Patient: sex M, age 50
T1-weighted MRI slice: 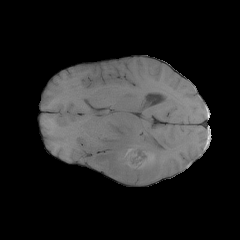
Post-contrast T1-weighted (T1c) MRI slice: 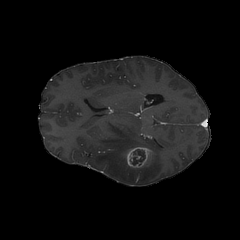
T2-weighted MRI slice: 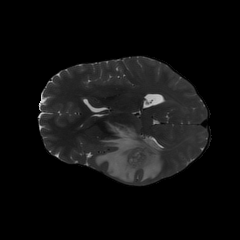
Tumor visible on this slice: yes
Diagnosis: Glioblastoma, IDH-wildtype
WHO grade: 4